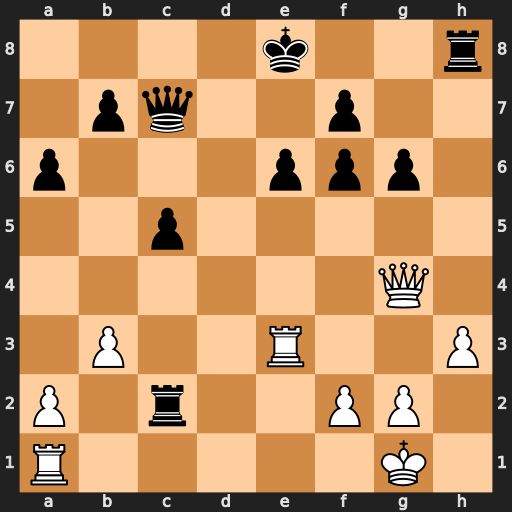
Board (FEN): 4k2r/1pq2p2/p3ppp1/2p5/6Q1/1P2R2P/P1r2PP1/R5K1
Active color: w
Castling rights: k
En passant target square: -
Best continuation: Qd1 Rb2 Qc1 Rxf2 Kxf2